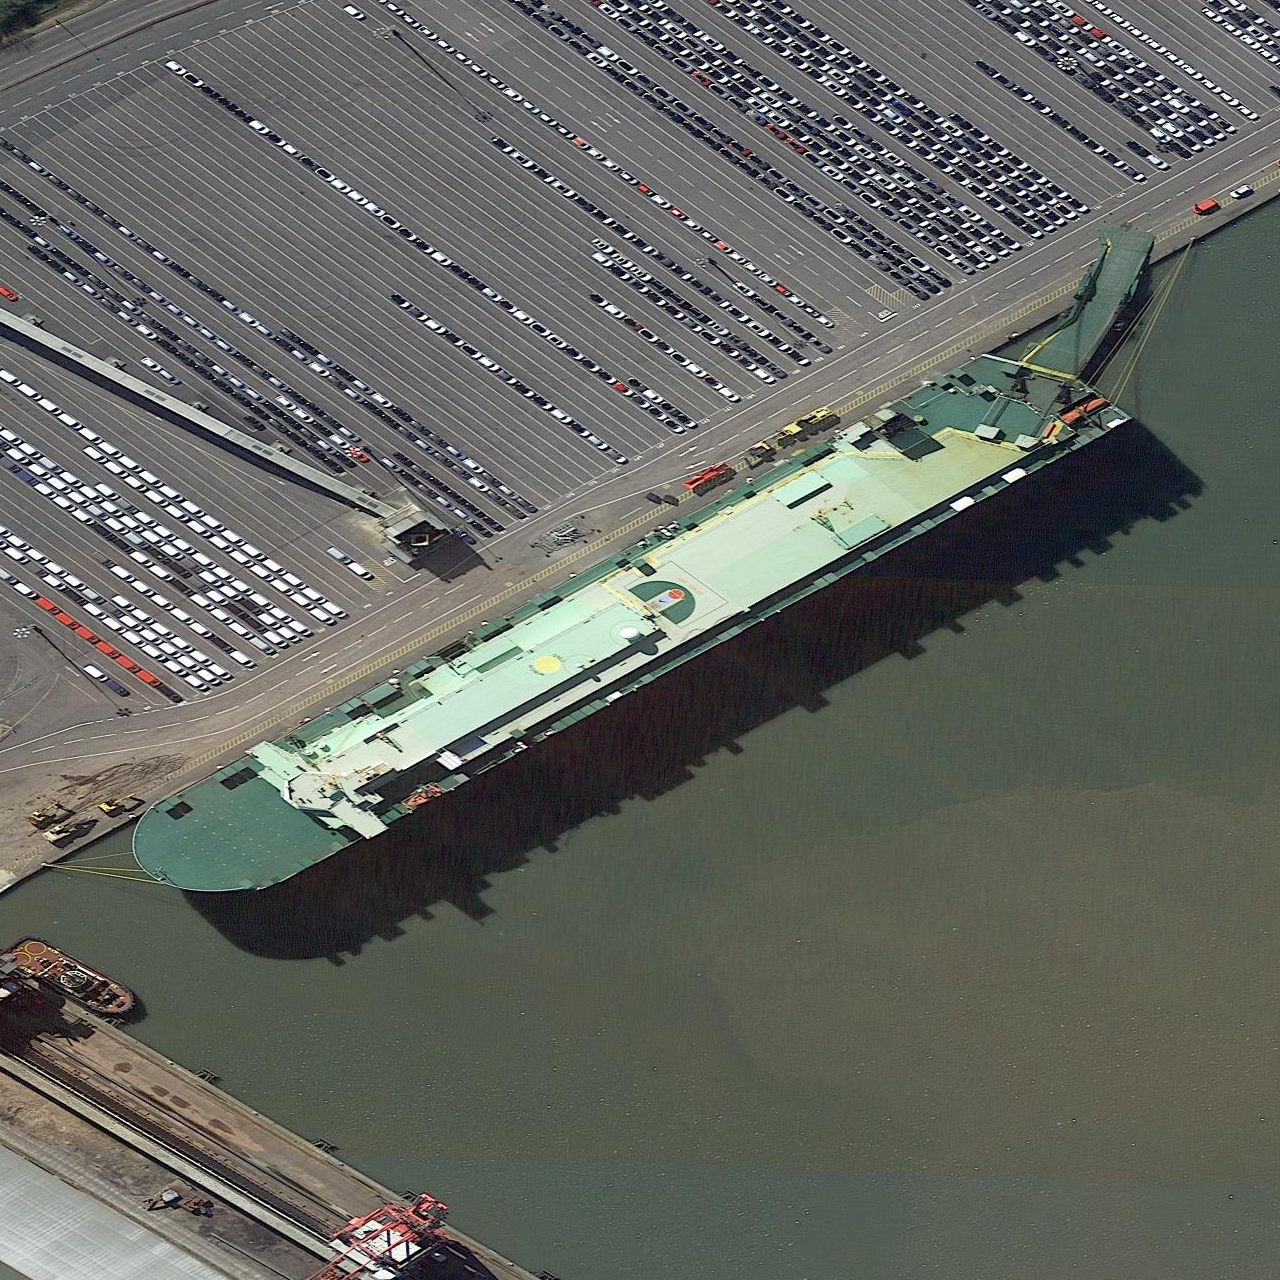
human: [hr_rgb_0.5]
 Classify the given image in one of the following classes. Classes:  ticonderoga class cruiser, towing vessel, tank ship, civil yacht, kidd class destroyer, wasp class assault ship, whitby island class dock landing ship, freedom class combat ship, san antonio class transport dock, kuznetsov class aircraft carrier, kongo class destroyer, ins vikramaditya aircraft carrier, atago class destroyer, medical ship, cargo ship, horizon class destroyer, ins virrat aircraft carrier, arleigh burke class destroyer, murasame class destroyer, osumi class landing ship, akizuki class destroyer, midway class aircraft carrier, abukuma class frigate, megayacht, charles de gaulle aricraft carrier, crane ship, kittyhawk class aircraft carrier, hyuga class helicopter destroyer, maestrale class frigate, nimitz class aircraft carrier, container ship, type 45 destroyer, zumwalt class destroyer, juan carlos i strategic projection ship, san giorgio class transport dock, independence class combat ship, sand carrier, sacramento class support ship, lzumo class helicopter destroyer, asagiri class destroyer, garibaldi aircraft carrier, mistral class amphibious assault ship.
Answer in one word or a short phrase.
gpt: Cargo ship